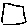
Label: square